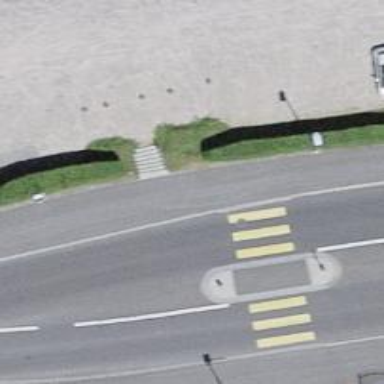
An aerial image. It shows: Bus stop with platform for public transport.